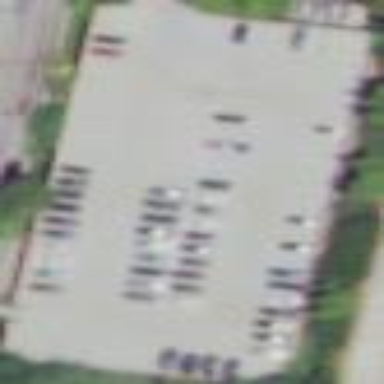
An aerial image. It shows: Parking area with surface parking. The parking area is marked by building.